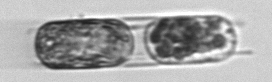
Label: Hemiaulus